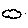
Label: cloud